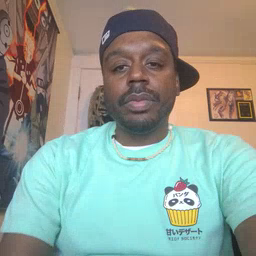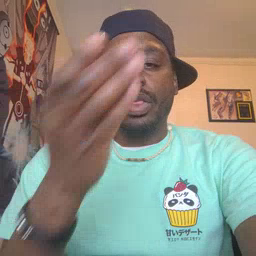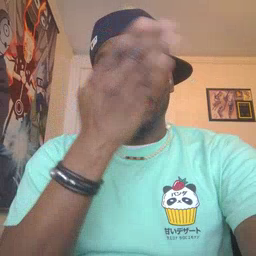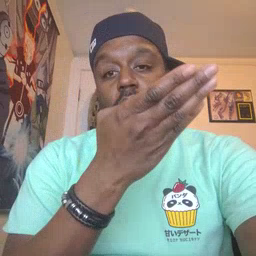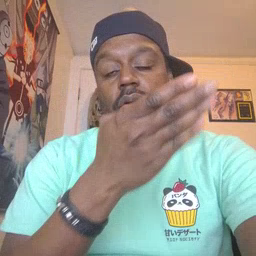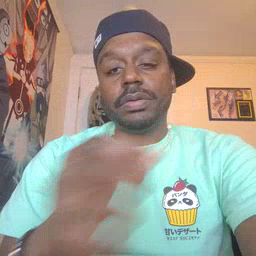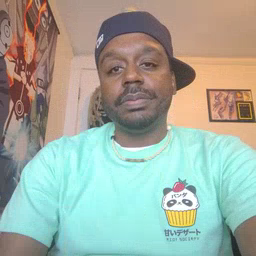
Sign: there